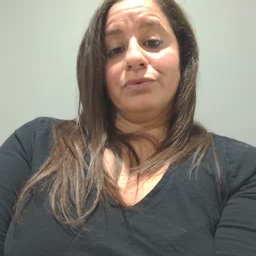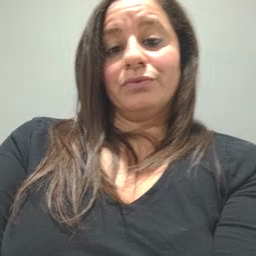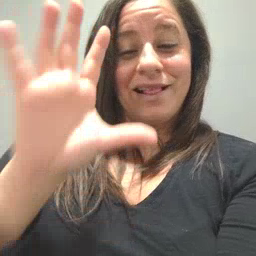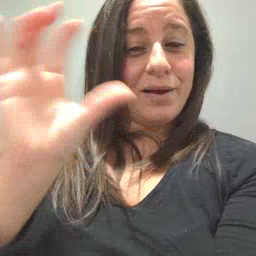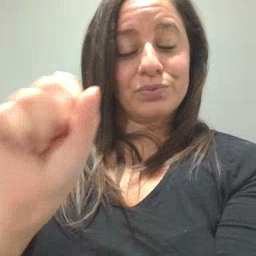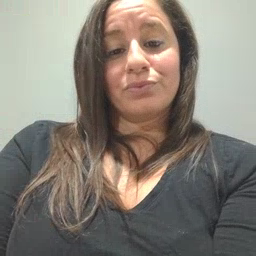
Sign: loud